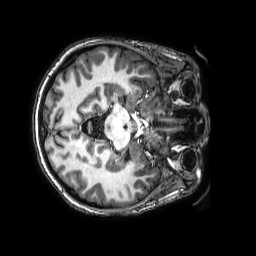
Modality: T1w
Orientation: axial
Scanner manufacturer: philips
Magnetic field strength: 3 T
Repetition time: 0.008 s
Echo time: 0.003553 s